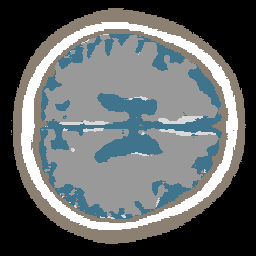
Label: no_lesion